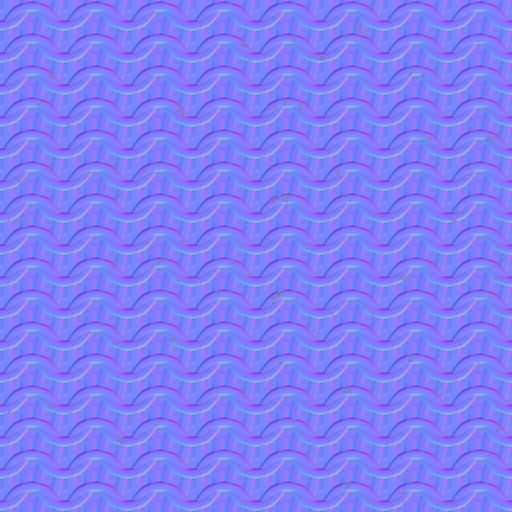
chainmail clothing fabric knight medival metal